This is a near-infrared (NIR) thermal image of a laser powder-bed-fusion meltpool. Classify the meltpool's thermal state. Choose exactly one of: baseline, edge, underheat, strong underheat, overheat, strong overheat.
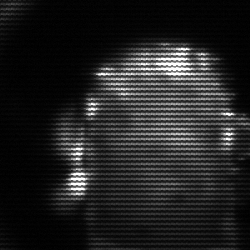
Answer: baseline